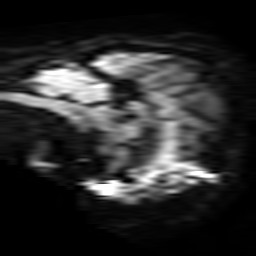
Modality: TRACE
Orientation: sagittal
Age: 62
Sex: male
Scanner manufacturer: philips
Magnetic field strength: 3 T
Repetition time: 4.339 s
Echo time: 0.06134 s